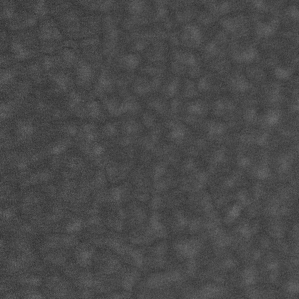
Label: frost